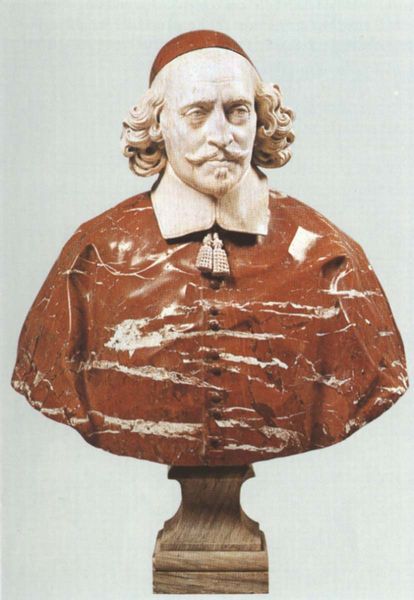
Titel: Büste des Kardinals Mazarin (Marzarin?)
Künstler: Antoine Coysevox
Schlagwörter: fuß, mann, umhang, frankreich, marmor, rot, bart, kappe, kragen, sockel, porträt, geistlicher, locken, renaissance, skulptur, papst, büste, kinnbart, dali, kardinal, spitzbart, ständer, troddeln, gips, zweifarbig, bäffchen, bernini, cardinal, mar,or